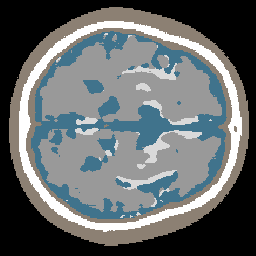
Label: no_lesion